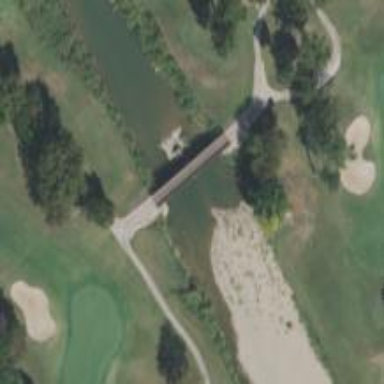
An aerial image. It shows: Footway on bridge.